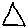
Label: triangle